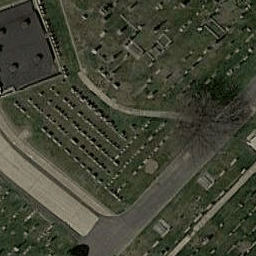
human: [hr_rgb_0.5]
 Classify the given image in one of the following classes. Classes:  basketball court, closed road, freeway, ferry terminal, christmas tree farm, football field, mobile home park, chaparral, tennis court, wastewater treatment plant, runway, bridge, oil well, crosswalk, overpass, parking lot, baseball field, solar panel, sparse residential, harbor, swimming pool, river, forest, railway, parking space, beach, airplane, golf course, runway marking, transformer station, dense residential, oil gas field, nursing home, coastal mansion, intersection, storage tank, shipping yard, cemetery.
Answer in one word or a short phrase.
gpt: cemetery